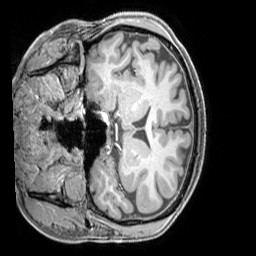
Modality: T1w
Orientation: coronal
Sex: female
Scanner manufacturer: siemens
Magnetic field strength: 3 T
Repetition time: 2.3 s
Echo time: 0.00226 s